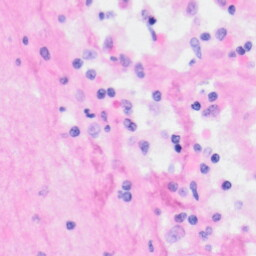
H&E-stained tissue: Kidney